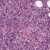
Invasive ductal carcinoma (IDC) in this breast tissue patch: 1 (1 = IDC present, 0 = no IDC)